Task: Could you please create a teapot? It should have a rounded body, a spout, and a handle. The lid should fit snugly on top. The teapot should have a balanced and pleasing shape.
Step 237:
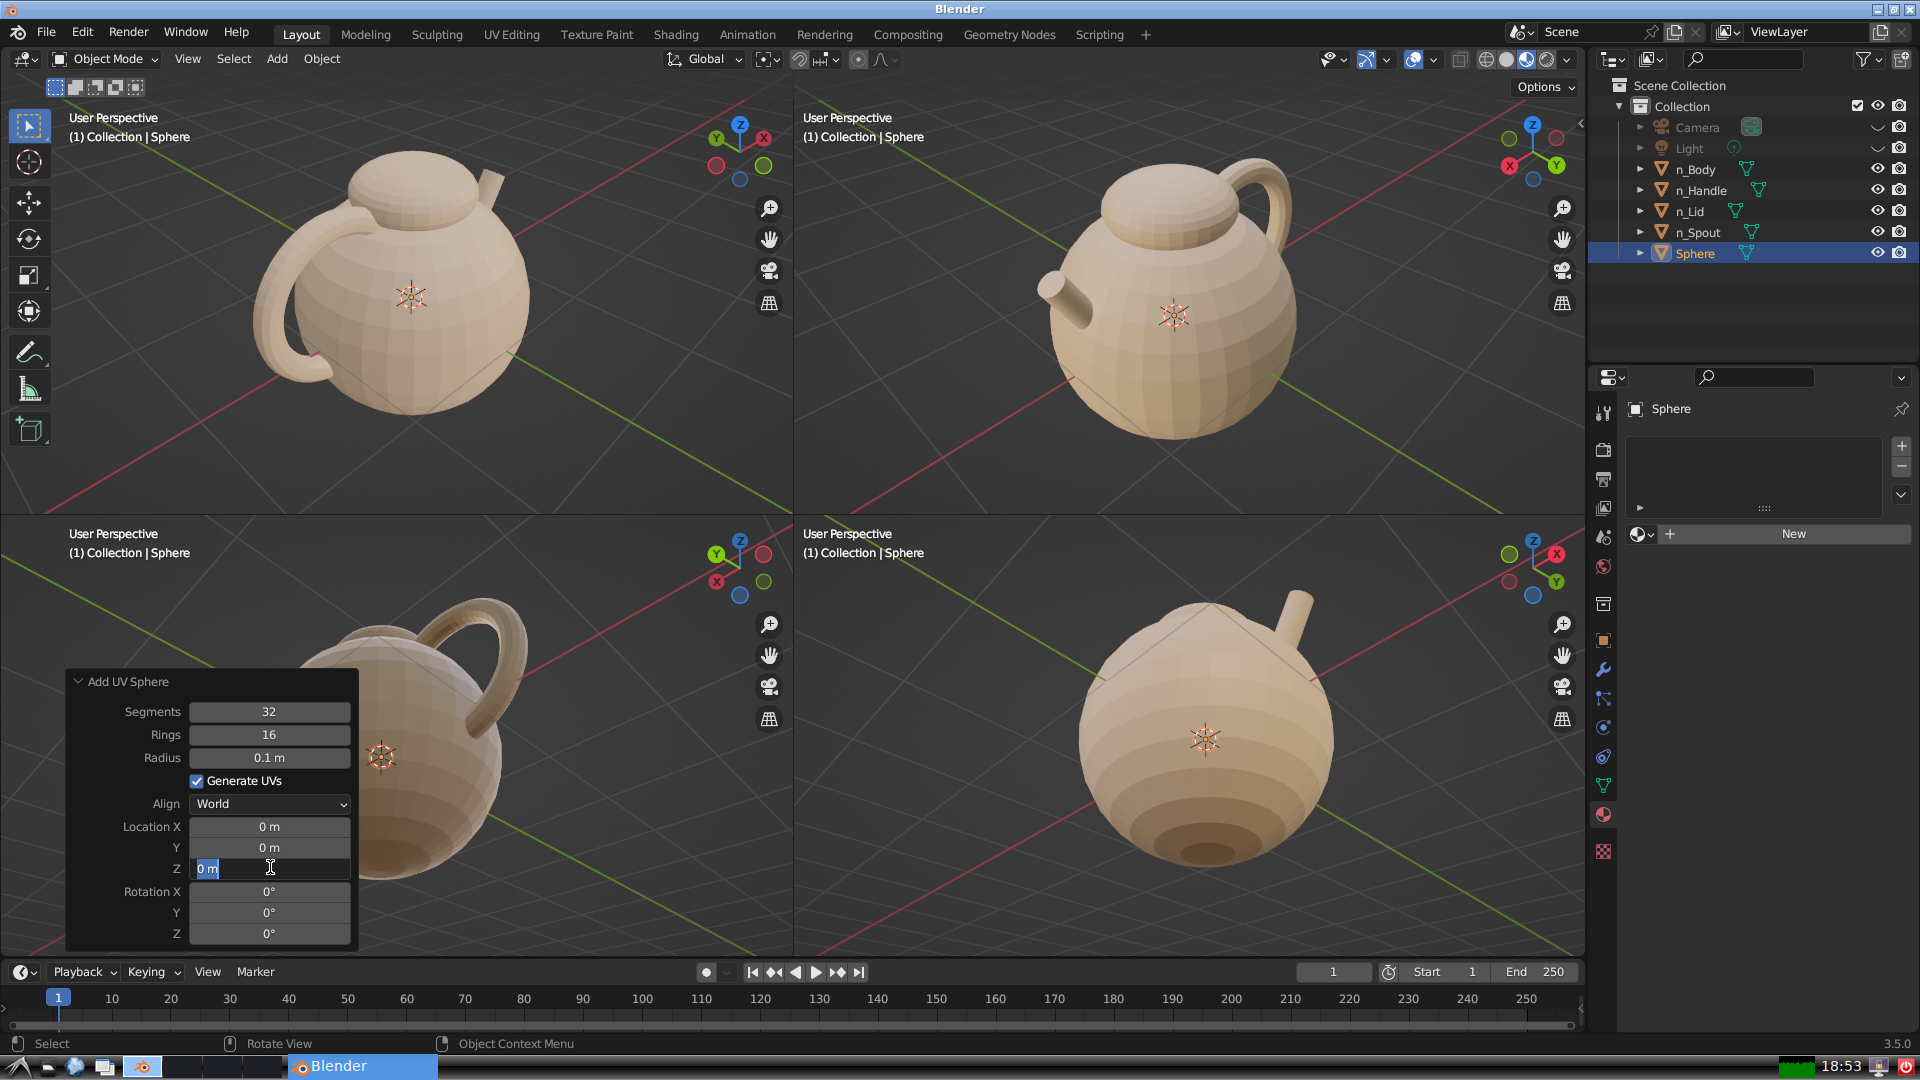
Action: input_text: 1.3